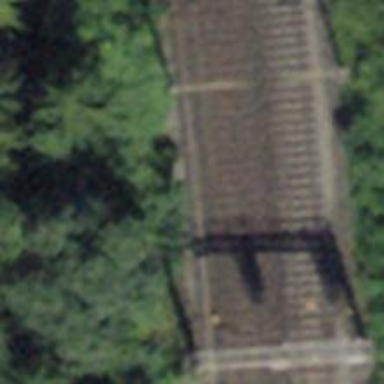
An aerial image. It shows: Railway track with contact lines for electrification.